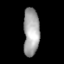
Tissue: lung
Cell type: Endothelial cells
Senescence score: 0.5455
Nuclear area (px): 744
Mean DAPI intensity: 165.38